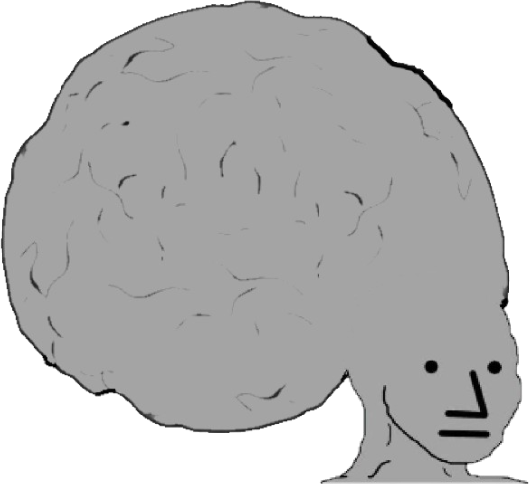
Label: 5_NPC